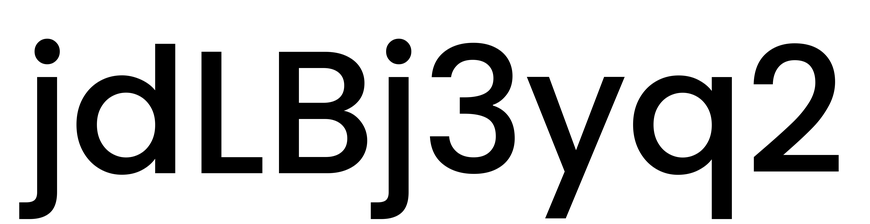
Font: Poppins-Medium